Question: I found reliable way of getting my local git URL in post <URL>
But how to get all the clone URLs that are available for repository? For example on Github it would be HTTPS, SSH and SVN:

Of course, I could get my local URL, parse it (based on the protocol) and create the remaining 2 URLs following the respective patterns. But is there really no git command for this? Or even better, be able to choose URL by protocol?
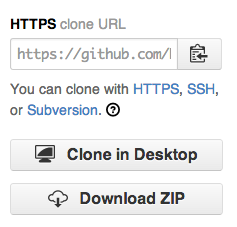
Answer: > But how to get all the clone URLs that are available for repository?
You can't: it is up to each git hosting server to propose or not different protocol, but there is no command that could "list" those protocols.
And that wouldn't linked to git itself: those are listeners (which, in turn, are calling git commands on the server side)
The only git-related command which give an hint that a given protocol exists is <URL>:
'''
git ls-remote https://github.com/user/repo
git ls-remote ssh://git@github.com/user/repo
...
'''
A 403 Access denied could be an indication that the protocol exists (but that you don't have the right credentials).
Any other error should mean the server doesn't know how to interpreted that url at all, and that the protocol is not available.